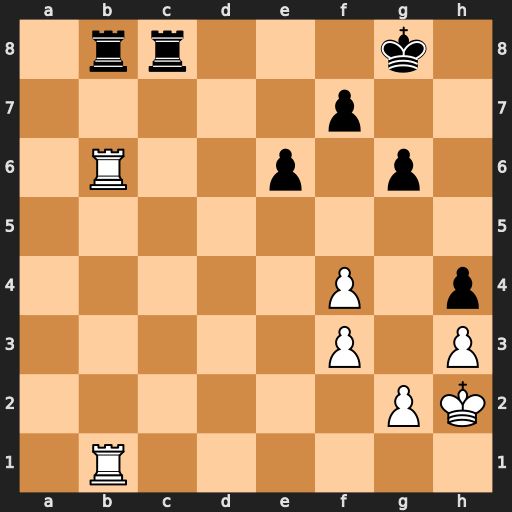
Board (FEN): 1rr3k1/5p2/1R2p1p1/8/5P1p/5P1P/6PK/1R6
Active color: w
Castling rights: -
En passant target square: -
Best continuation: Rxb8 Rxb8 Rxb8+